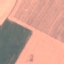
Label: AnnualCrop